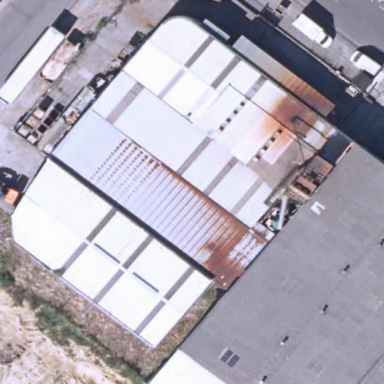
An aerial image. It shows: Industrial building.